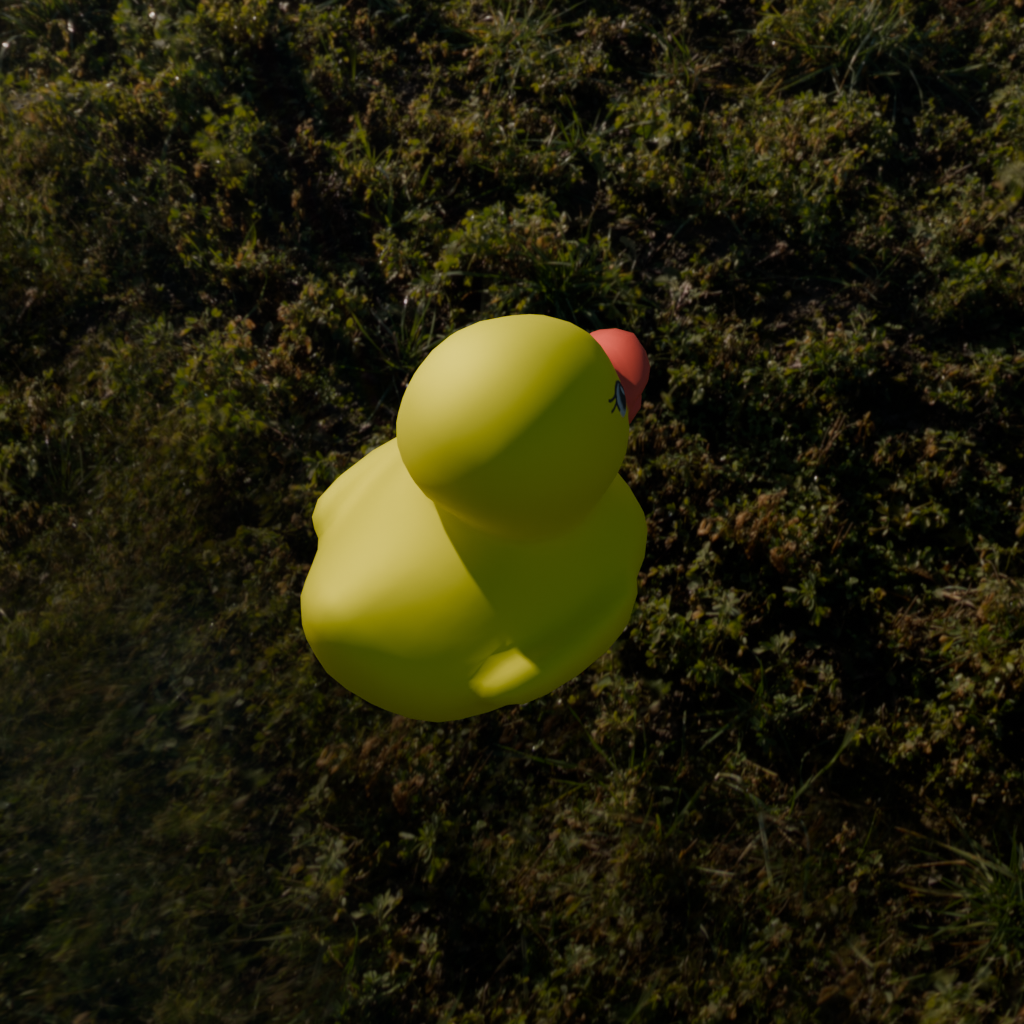
an image of a yellow rubber duck seen from <back_right_top> in a green field illuminated by the sun with a clear sky.